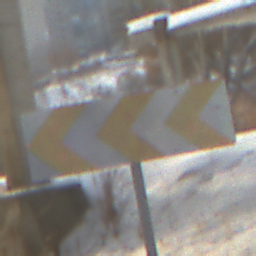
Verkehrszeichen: RichtungstafelnInKurvenGrossRechts
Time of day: MorningAfternoon
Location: Roofed (Suburban)
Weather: PartlyCloudy
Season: Winter
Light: Natural